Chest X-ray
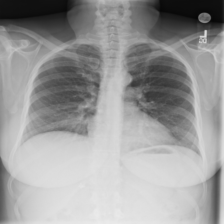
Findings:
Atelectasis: negative
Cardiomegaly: negative
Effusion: negative
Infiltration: negative
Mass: negative
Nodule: negative
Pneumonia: negative
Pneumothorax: negative
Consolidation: negative
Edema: negative
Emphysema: negative
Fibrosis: negative
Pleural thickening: negative
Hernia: negative